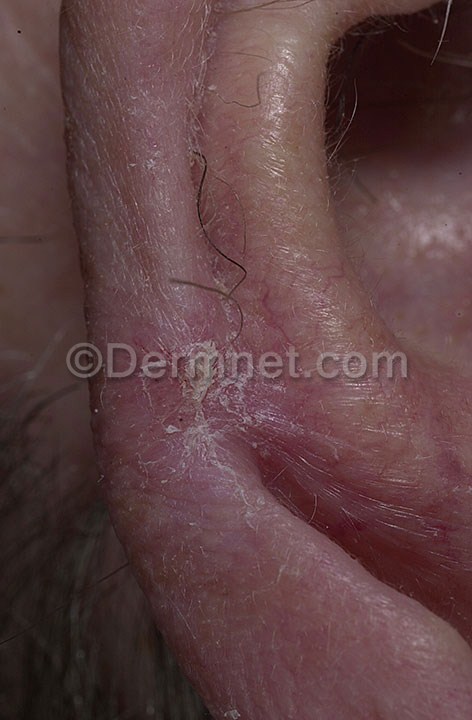
Disease: Actinic Keratosis Basal Cell Carcinoma and other Malignant Lesions